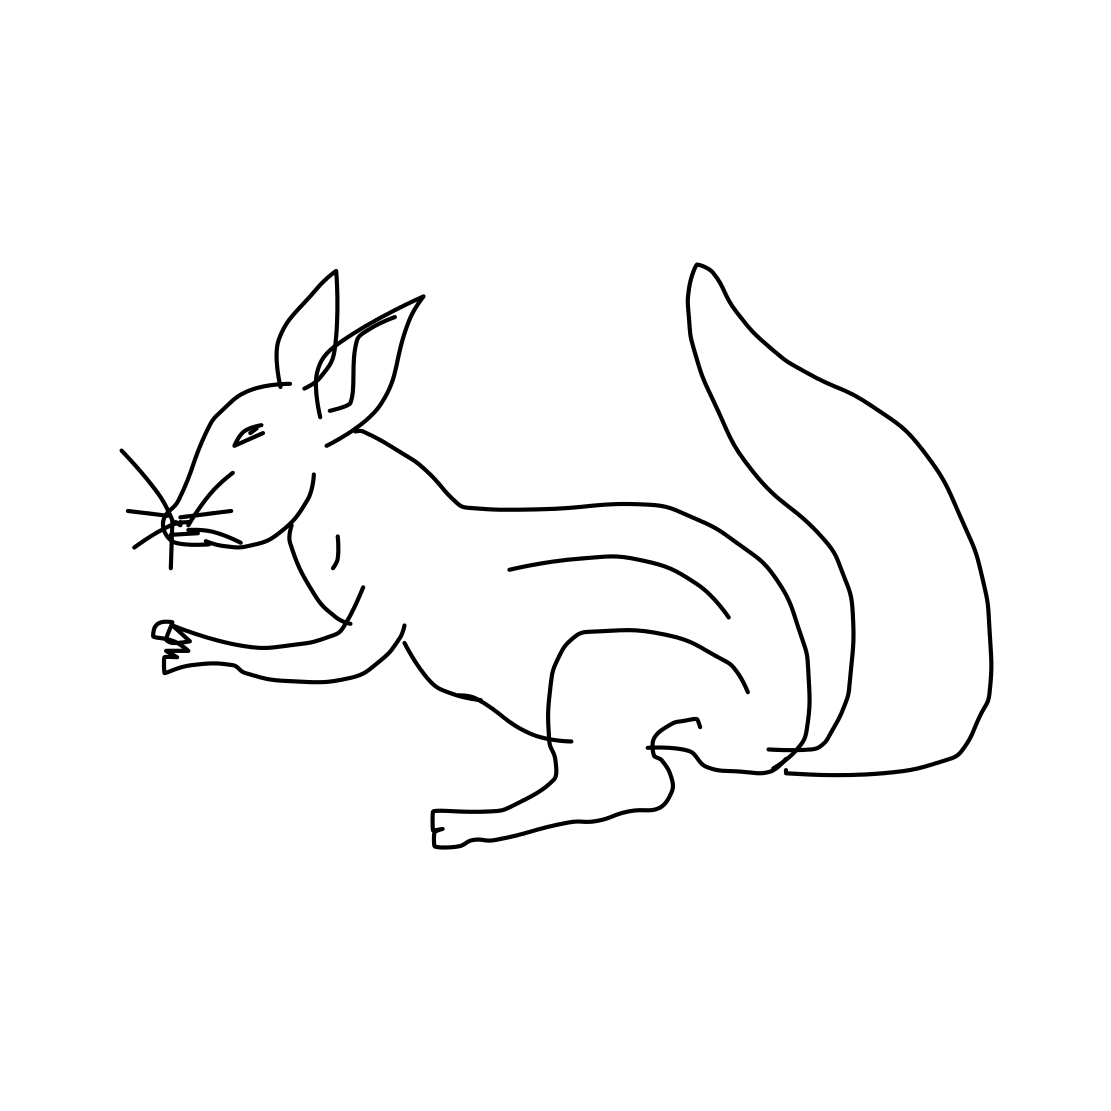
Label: squirrel